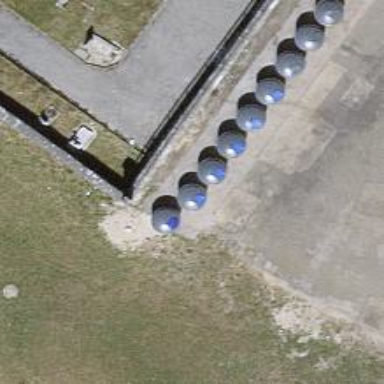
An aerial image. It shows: Recycling container at amenity designated for recycling.